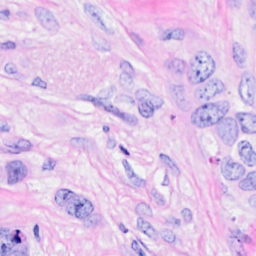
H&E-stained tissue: Breast